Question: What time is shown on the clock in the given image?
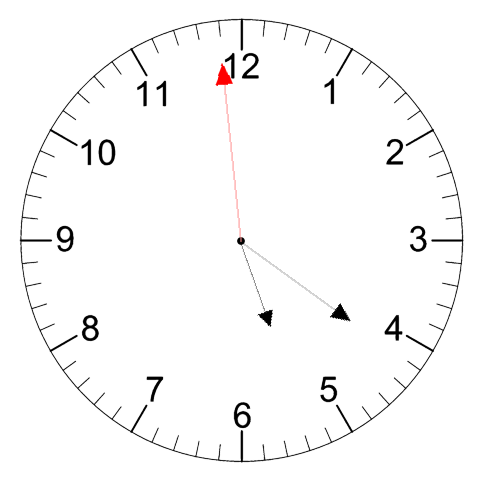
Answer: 05:20:59